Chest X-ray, PA view. Patient: 60 years old, sex M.
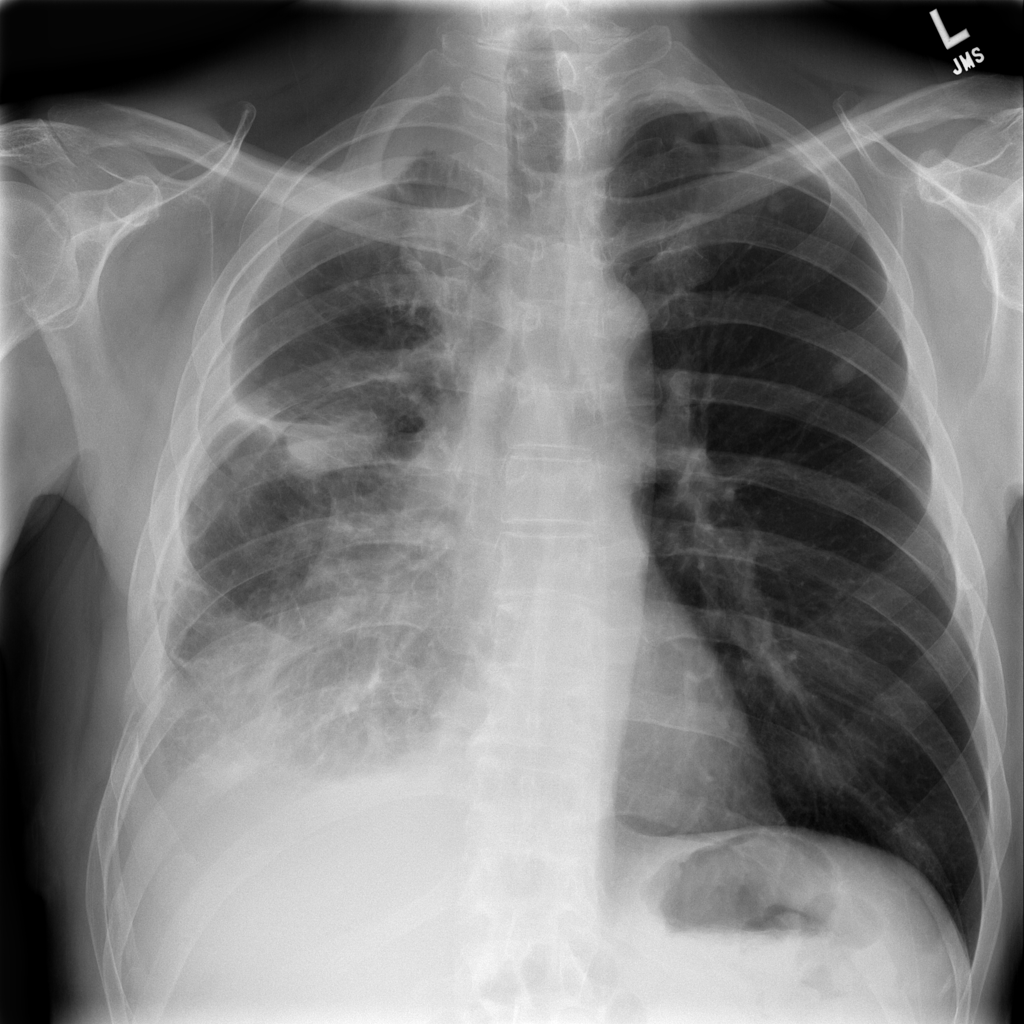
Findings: Mass, Nodule, Pleural_Thickening